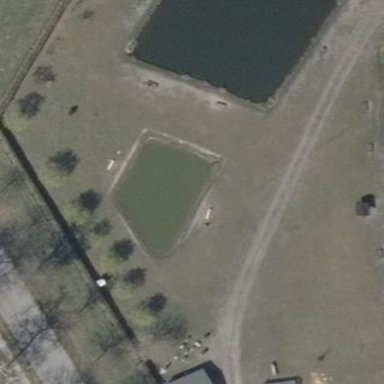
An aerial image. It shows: Pond surrounded by natural water.